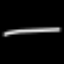
Label: line